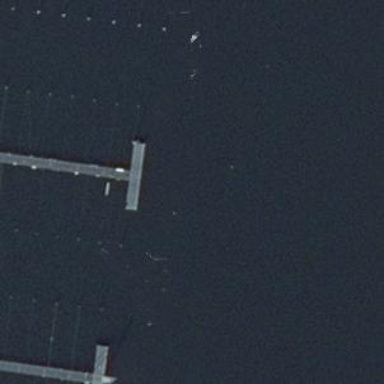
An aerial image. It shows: Man-made pier.